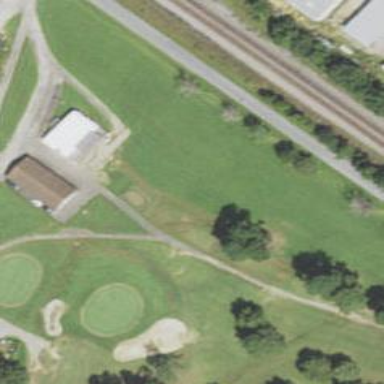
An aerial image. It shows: Golf tee.